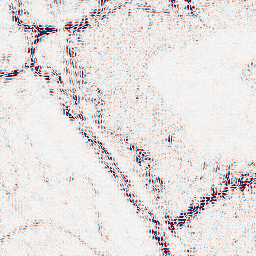
Category: wavelet
Decomposition family: wavelet_biorthogonal
Decomposition parameters: wavelet: bior5.5
level: 2
Upsampling method: sinc_blackman
Upsampling parameters: scale: 8
kernel_size: 16
Upsampling scale: 8